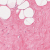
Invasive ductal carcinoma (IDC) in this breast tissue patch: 0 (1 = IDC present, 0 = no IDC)